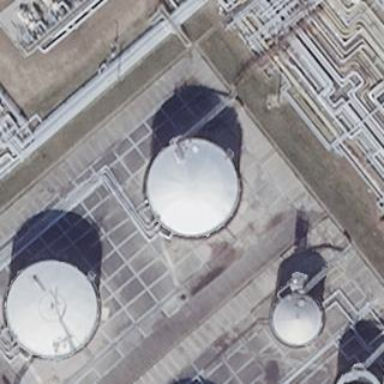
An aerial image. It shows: Storage tank building.